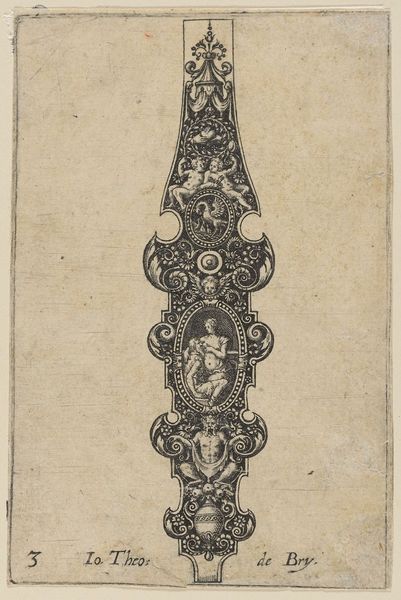
Titel: Schlüsselanhänger, Blatt aus der Folge 'Des Pendants de Cleffs pour les Femmes'
Künstler: Theodor de Bry
Standort: Hamburg
Institution: Museum für Kunst und Gewerbe Hamburg
Schlagwörter: vogel, zeichnung, tiere, ornament, oval, papier, grafik, graphik, detail, ornamente, nabel, bauch, fotografie, photographie, medaillon, druckgraphik, druckgrafik, stich, pelikan, entwurf, gestalten, fabelwesen, schnecken, putten, kupferstich, ungeheuer, drachen, amoretten, monster, groteske, fabeltier, fabeltiere, tierornament, zwitterwesen, beziehungen, monstrum, reproduktionen, 3, ei, druckerzeugnisse, schweifwerk, vögel, ornamentstich, vorlageblätter